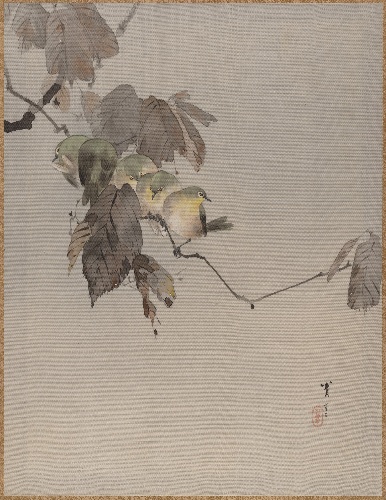
Artist: Watanabe Seitei
Artist bio: Japanese, 1851–1918
Date: ca. 1887
Object type: Album leaf
Classification: Paintings
Medium: Album leaf; ink and color on silk
Culture: Japan
Period: Meiji period (1868–1912)
Dimensions: 14 x 10 3/4 in. (35.6 x 27.3 cm)
Department: Asian Art
Credit line: Charles Stewart Smith Collection, Gift of Mrs. Charles Stewart Smith, Charles Stewart Smith Jr., and Howard Caswell Smith, in memory of Charles Stewart Smith, 1914
Accession year: 1914
Repository: Metropolitan Museum of Art, New York, NY
Tags: Birds|Leaves